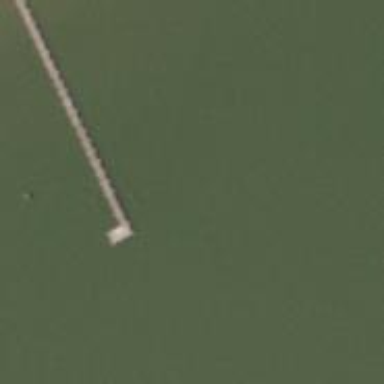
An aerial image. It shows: Man-made pier.